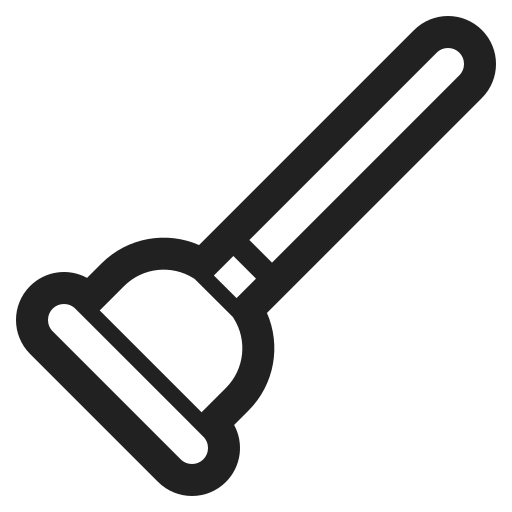
plunger high contrast